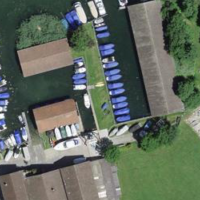
EUNIS habitat code: 53
Species observed at this site:
Sorbus aucuparia